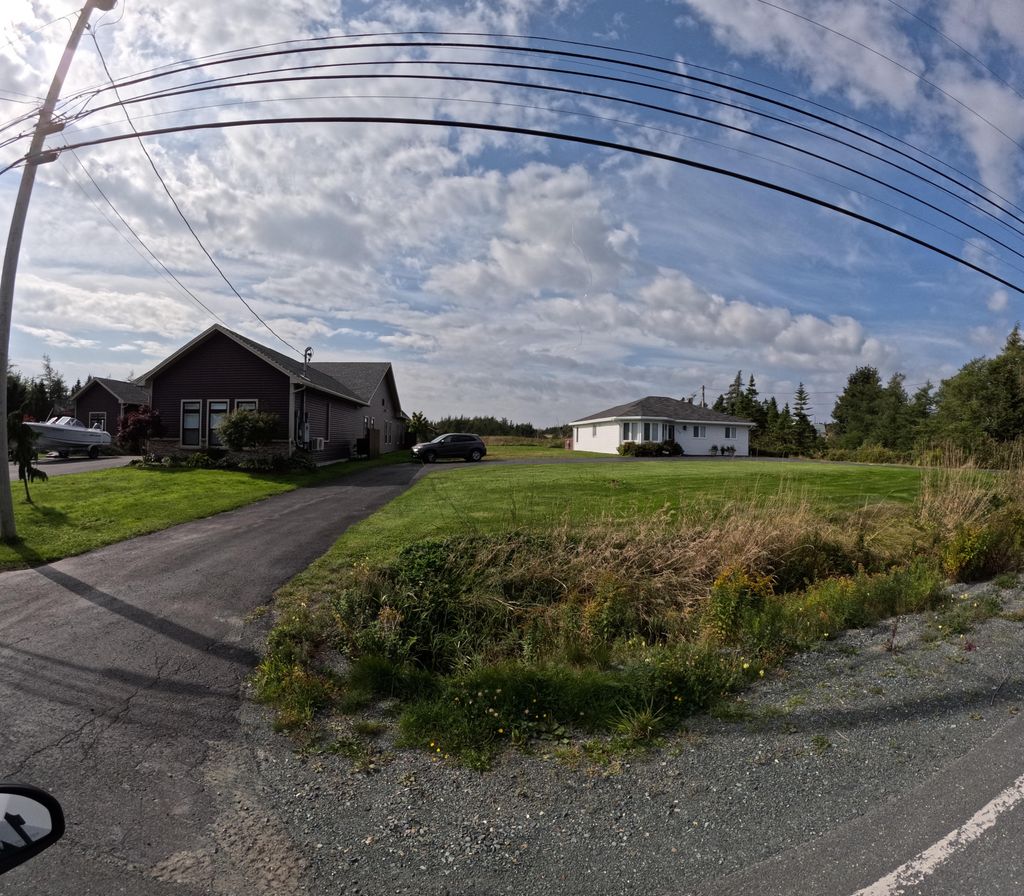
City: st_johns